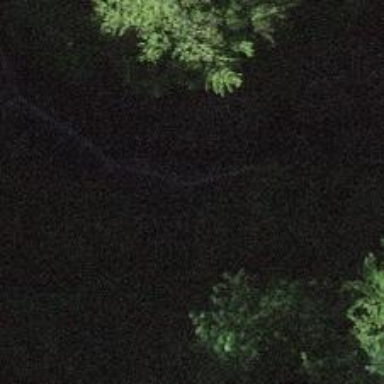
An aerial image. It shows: Path on bridge with excellent trail visibility. The surface of the bridge is metal.